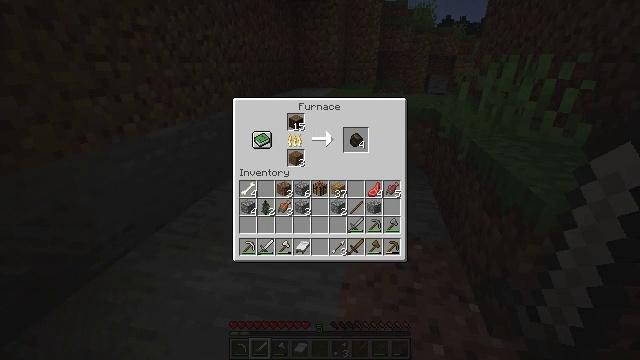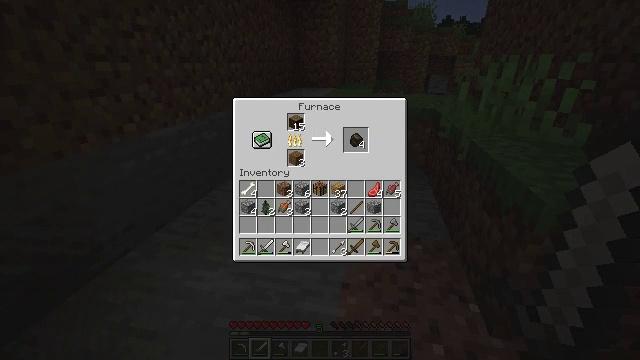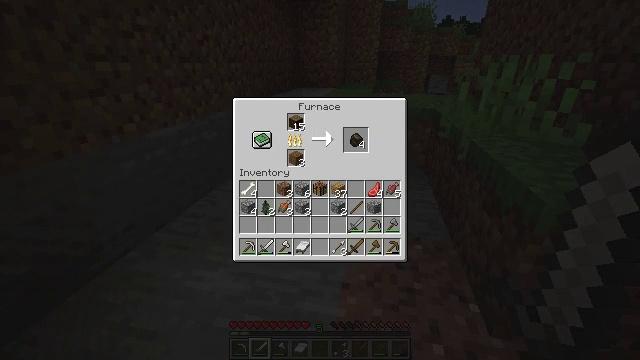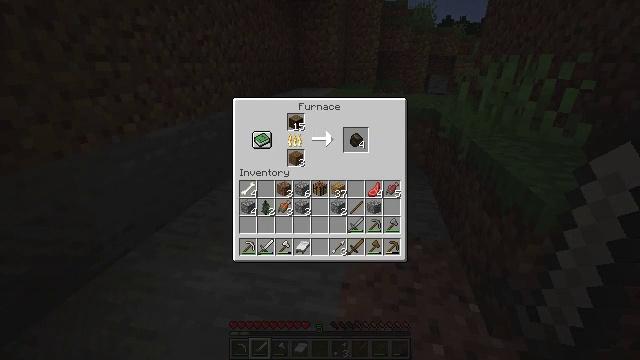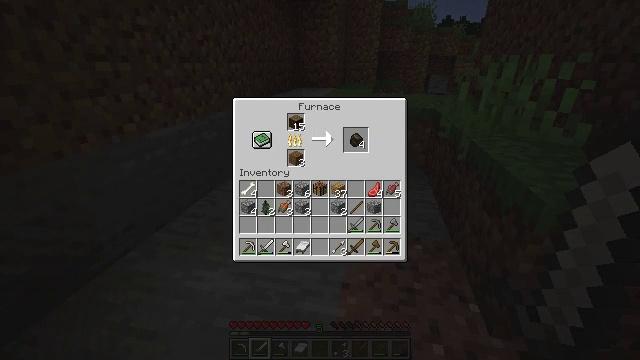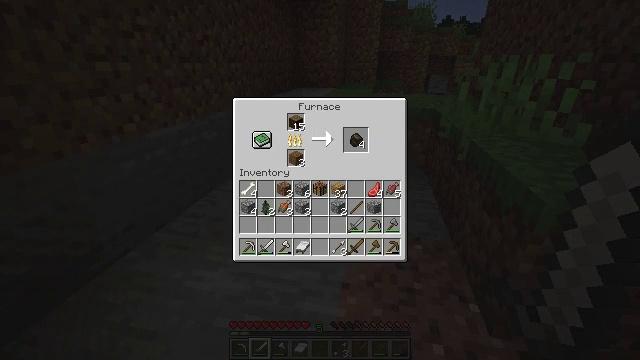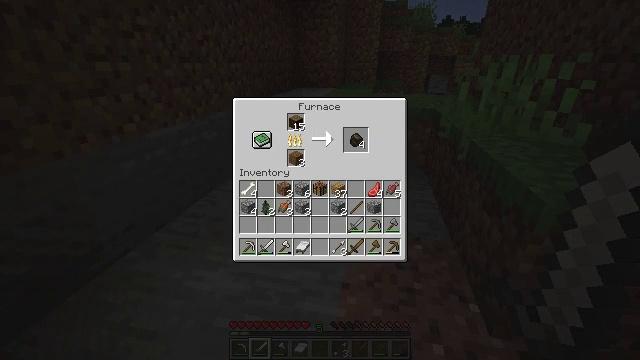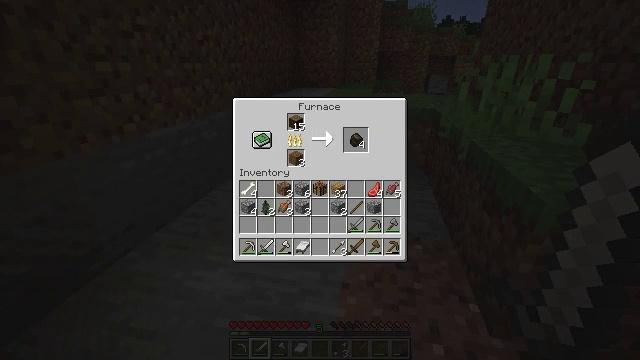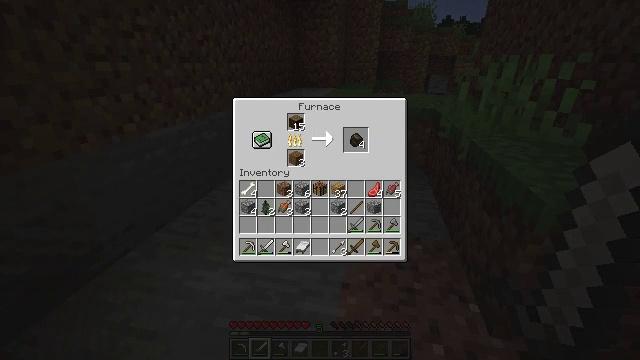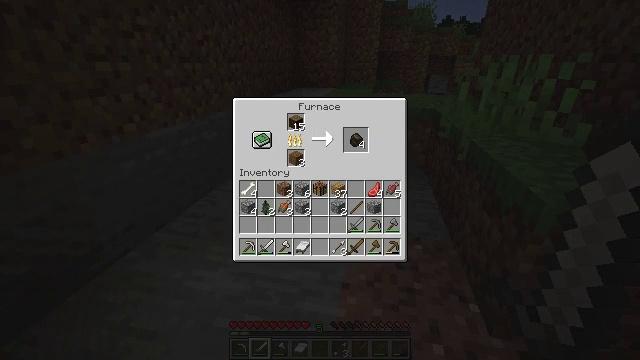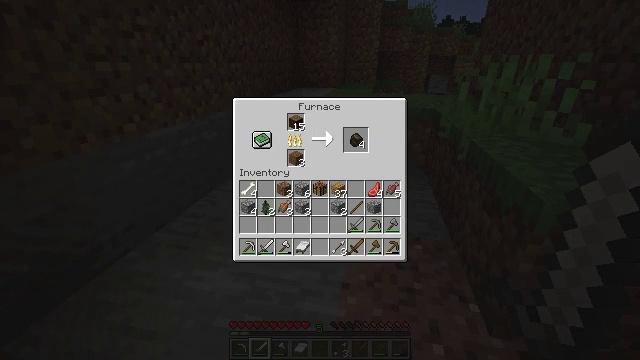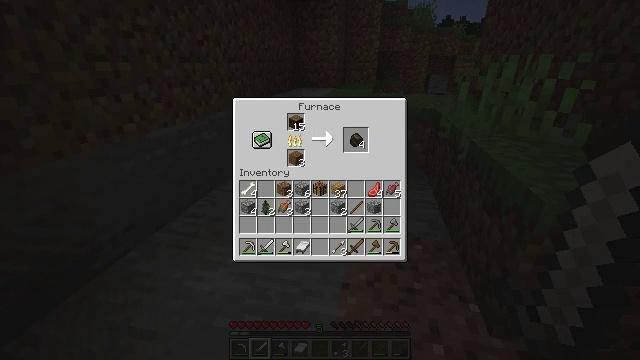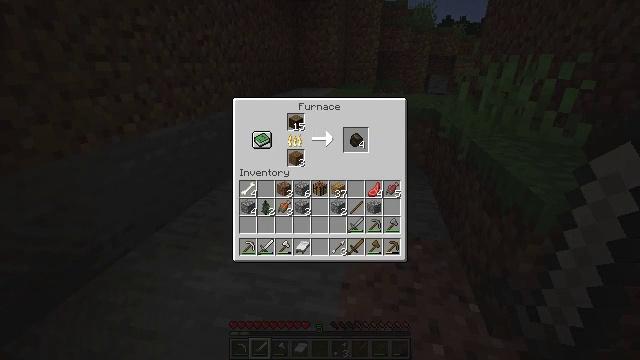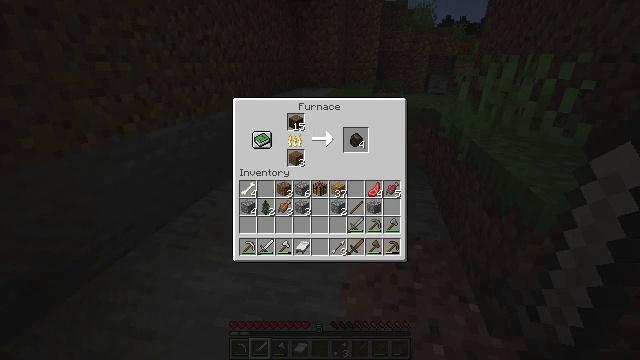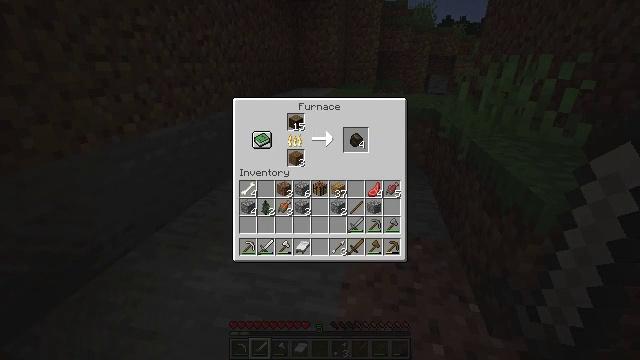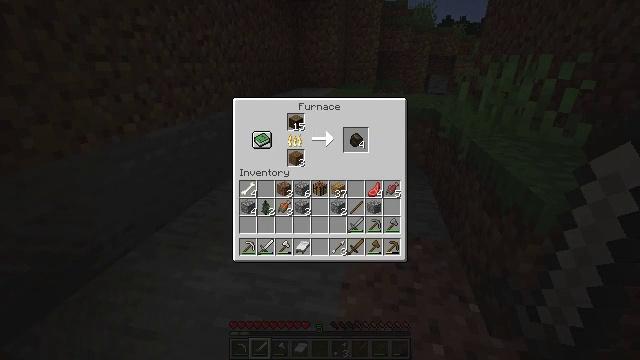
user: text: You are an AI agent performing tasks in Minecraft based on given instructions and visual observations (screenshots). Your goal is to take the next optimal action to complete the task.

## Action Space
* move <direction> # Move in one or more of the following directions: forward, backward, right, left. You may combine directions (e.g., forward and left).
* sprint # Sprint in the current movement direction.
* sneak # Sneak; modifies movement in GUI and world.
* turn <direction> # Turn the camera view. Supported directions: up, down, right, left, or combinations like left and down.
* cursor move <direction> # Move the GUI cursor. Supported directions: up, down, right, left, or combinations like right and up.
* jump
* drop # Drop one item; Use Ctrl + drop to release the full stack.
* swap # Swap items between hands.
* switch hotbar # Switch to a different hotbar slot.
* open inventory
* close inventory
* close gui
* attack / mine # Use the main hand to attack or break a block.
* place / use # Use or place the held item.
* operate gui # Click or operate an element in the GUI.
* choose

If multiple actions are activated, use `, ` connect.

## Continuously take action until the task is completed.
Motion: motion action
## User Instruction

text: Burn logs in the furnace to craft charcoal.
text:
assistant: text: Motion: no_op
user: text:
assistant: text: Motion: no_op
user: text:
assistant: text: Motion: no_op
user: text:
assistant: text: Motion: no_op
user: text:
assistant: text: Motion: no_op
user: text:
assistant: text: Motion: no_op
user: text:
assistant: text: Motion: no_op
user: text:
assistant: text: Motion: no_op
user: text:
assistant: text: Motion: no_op
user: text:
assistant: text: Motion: no_op
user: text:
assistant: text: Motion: no_op
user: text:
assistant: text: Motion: no_op
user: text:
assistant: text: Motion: no_op
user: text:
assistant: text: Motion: no_op
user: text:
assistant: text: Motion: no_op
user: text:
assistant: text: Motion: no_op
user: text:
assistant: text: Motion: no_op
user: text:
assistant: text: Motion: no_op
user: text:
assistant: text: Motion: no_op
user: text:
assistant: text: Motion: no_op
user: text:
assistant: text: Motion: no_op
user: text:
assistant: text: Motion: no_op
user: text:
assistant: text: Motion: no_op
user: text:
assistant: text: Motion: no_op
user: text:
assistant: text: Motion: no_op
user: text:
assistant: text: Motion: no_op
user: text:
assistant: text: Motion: no_op
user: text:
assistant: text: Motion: no_op
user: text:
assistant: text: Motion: no_op
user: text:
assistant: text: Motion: no_op